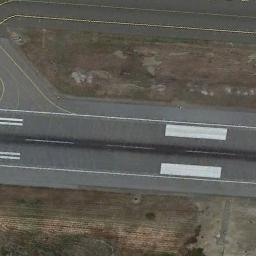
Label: runway